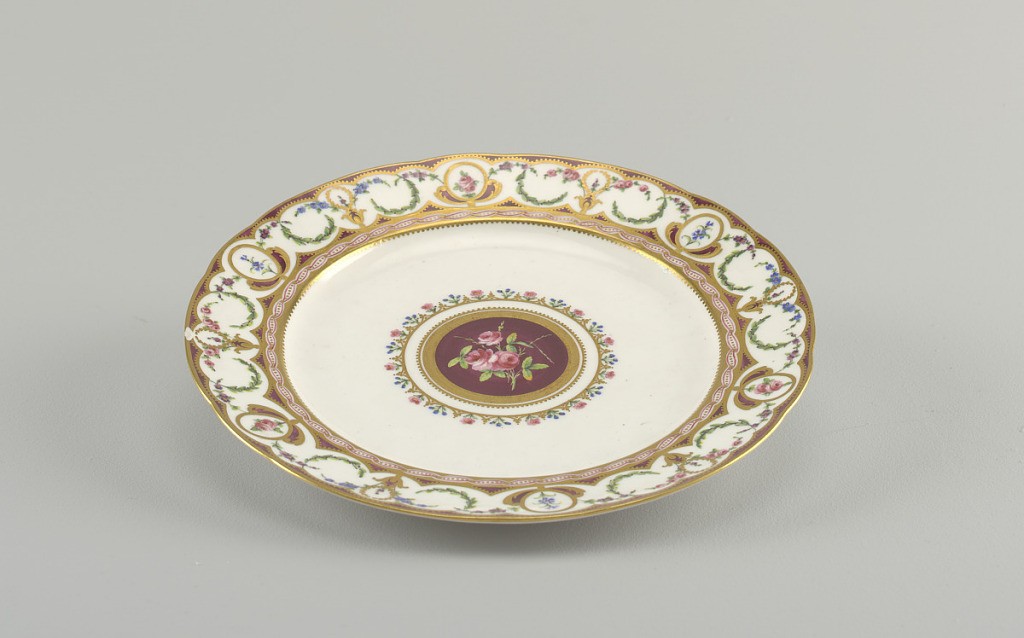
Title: Plate, from the "Eden" Service (One of Sixteen)
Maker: Sèvres Porcelain Manufactory, French, established 1756
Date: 1787
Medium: soft paste porcelain, vitreous enamel, gold
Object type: plate
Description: Circular molded plate with broad rim painted in purple ground with continuous enameled and gilded floral swags in blue, pink, and green, with gilded scallops. Center with floral border, gilded edge, and central spray ofroses against purple ground.